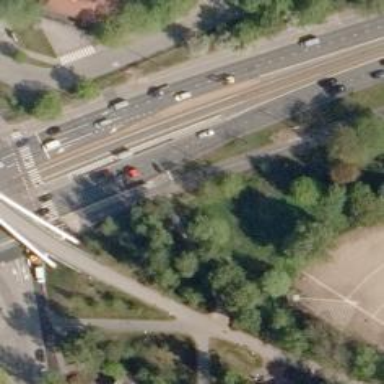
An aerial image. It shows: Asphalt cycleway.